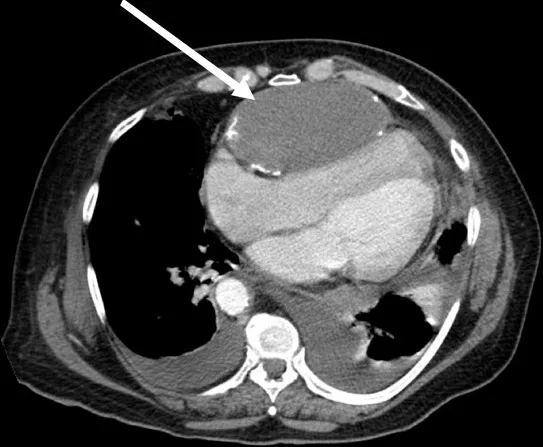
CT scan showing an adherent structure which compressing the right ventricle.
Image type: radiology (ct)